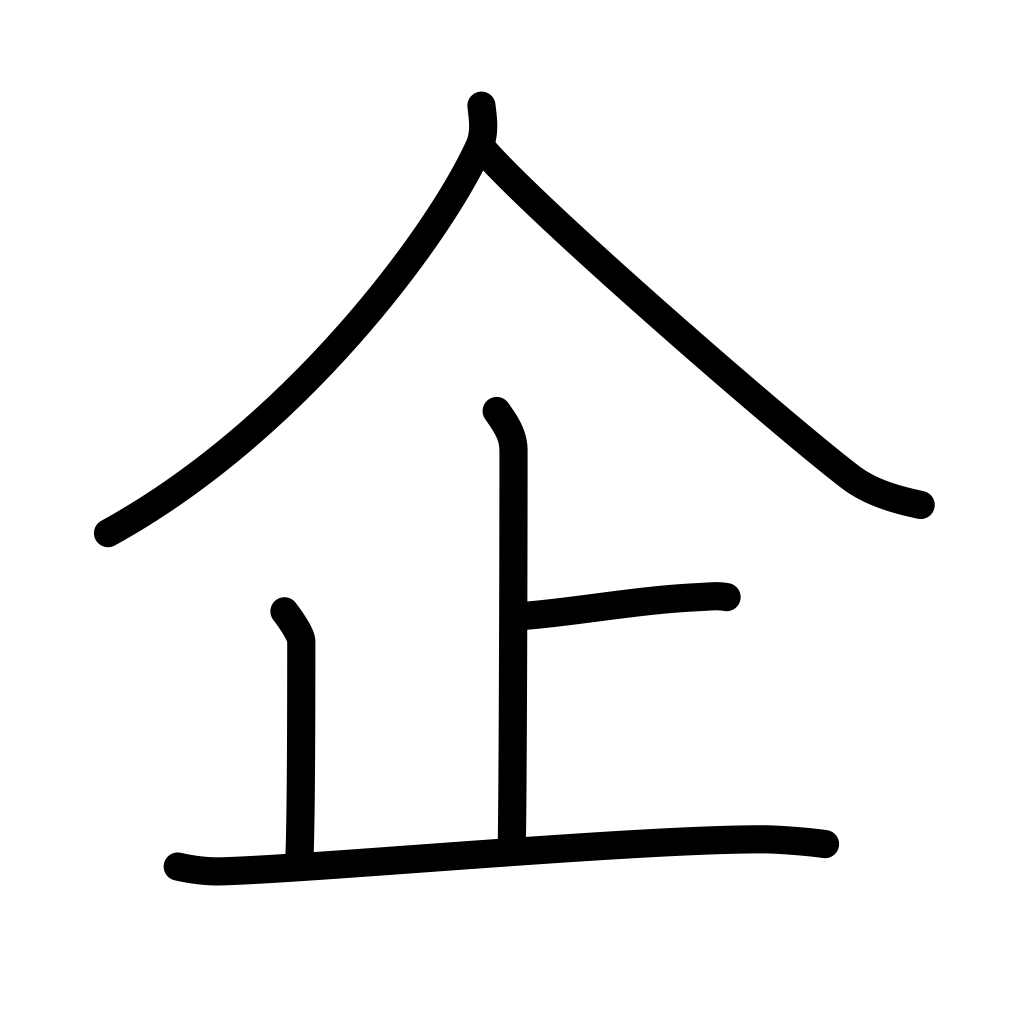
Meaning: undertake, scheme, design, attempt, plan